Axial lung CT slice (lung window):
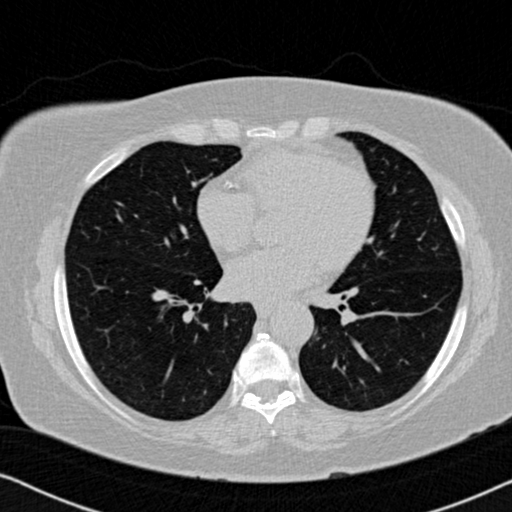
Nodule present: no